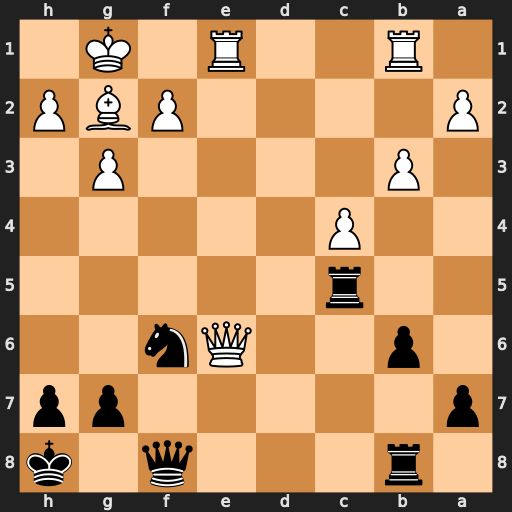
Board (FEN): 1r3q1k/p5pp/1p2Qn2/2r5/2P5/1P4P1/P4PBP/1R2R1K1
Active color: b
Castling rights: -
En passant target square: -
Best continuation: Re8 Qh3 Rh5 Rxe8 Qxe8 Bc6 Qxc6